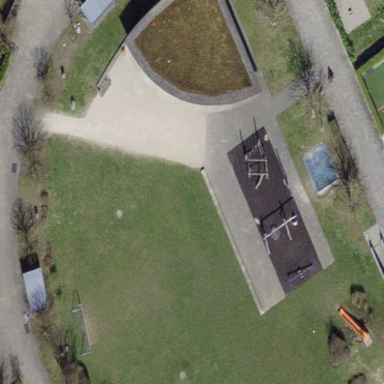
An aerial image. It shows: Playground area for leisure activities on the land.